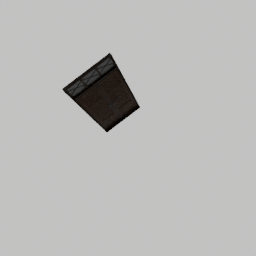
Label: architecture